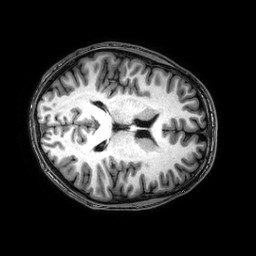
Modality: T1w
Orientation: axial
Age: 27
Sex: male
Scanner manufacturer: philips
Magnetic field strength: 3 T
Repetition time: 8.2 s
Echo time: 0.0037 s